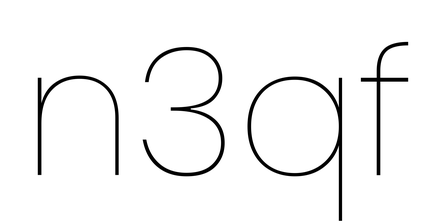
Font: Poppins-Thin